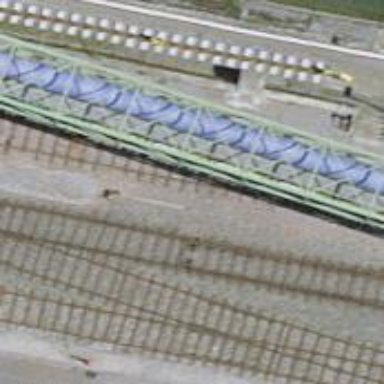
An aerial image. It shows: Railway spur service.